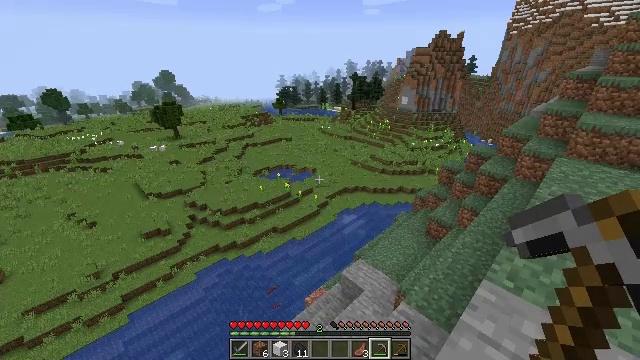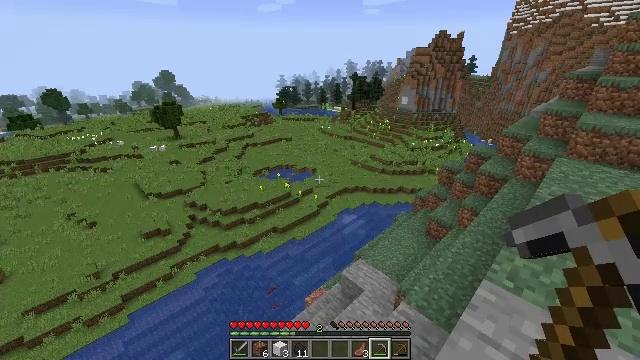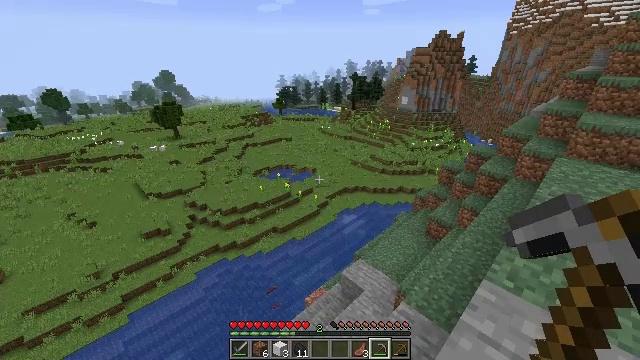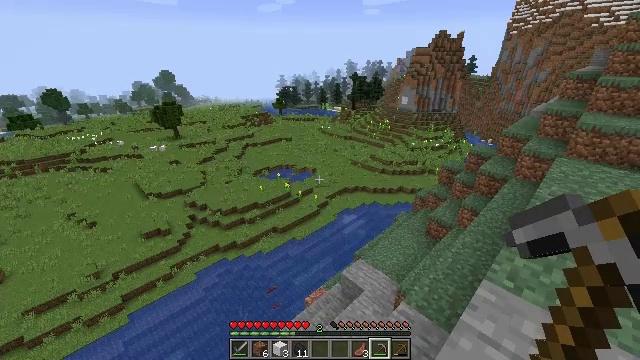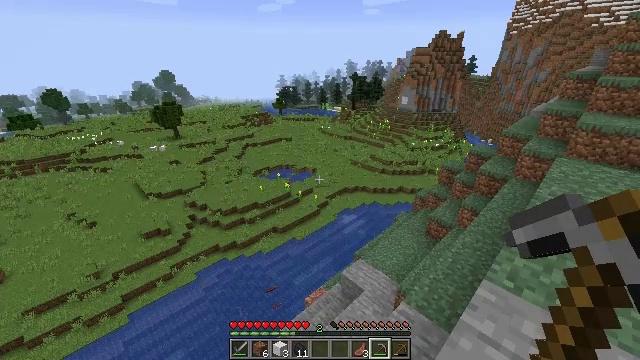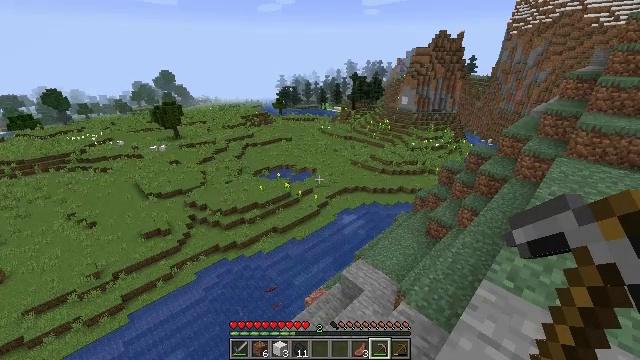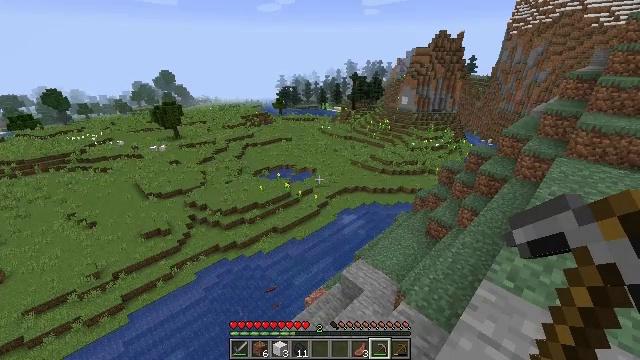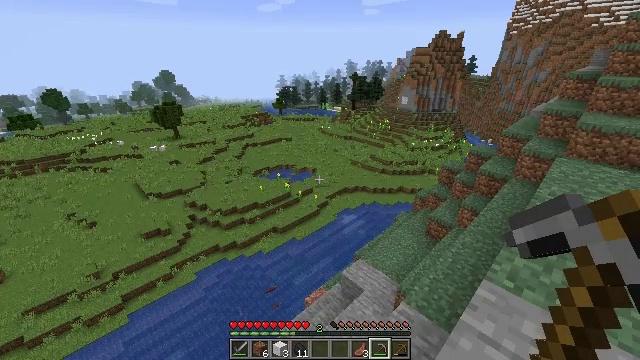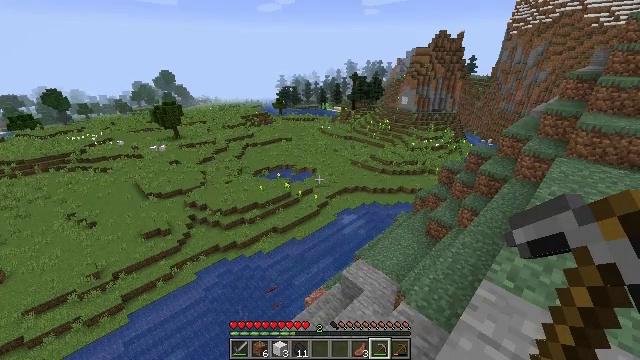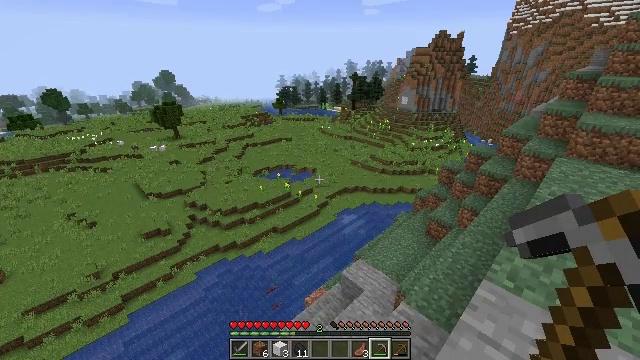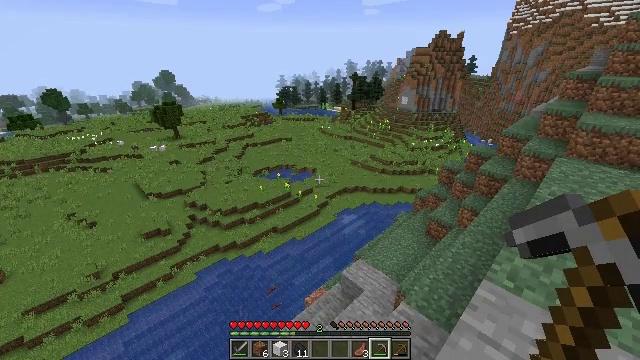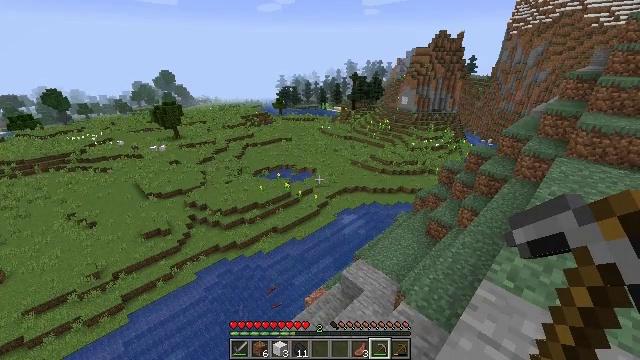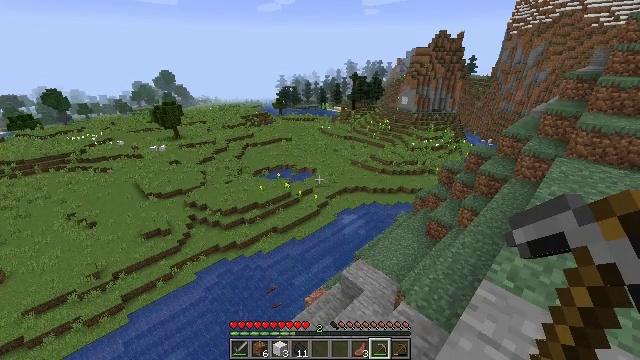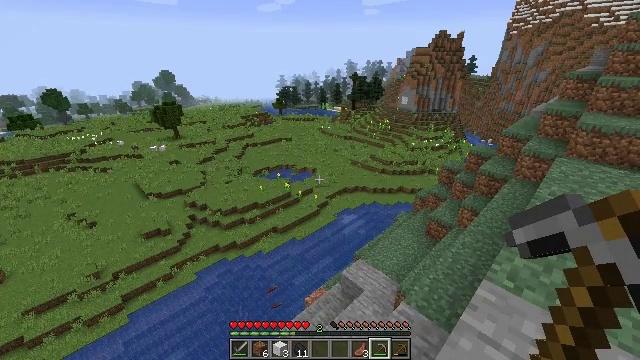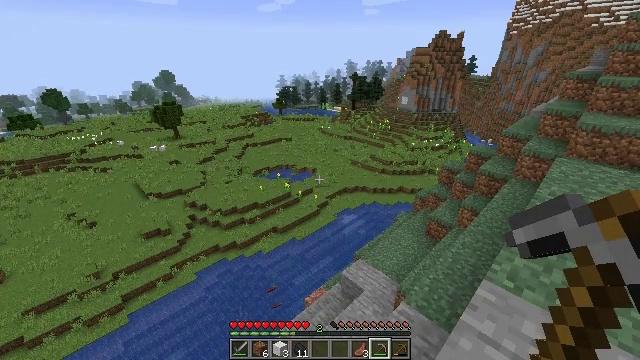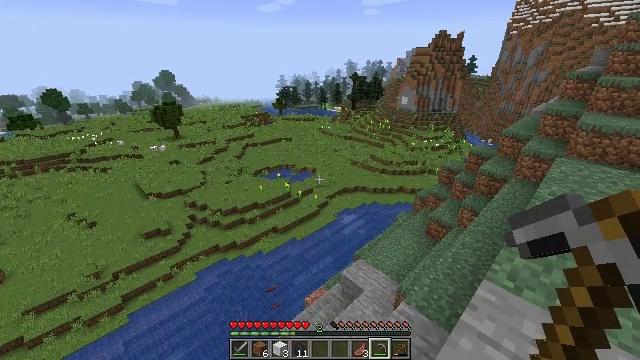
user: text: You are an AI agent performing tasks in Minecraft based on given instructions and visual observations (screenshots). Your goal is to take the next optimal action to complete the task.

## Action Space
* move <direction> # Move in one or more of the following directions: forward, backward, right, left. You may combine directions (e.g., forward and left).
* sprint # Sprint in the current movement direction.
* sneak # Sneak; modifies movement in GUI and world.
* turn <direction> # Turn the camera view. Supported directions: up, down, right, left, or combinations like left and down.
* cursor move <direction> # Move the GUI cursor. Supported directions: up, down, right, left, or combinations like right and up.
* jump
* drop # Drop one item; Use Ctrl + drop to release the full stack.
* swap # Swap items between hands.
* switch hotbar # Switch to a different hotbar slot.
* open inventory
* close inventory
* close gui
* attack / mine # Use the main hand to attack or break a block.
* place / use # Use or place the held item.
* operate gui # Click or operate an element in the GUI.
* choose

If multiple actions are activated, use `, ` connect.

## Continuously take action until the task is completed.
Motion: motion action
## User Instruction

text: Kill aquatic mobs.
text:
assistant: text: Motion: no_op
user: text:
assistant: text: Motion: no_op
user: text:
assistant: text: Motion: no_op
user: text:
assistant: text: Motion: no_op
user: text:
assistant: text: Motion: no_op
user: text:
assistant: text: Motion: no_op
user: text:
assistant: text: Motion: no_op
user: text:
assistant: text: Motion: no_op
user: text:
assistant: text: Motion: no_op
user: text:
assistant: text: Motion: no_op
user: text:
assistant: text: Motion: no_op
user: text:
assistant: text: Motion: no_op
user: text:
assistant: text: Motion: no_op
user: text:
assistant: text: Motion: no_op
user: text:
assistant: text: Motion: no_op
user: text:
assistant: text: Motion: no_op
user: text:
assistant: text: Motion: no_op
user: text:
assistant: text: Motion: turn left
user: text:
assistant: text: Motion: turn left
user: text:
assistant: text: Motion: turn left
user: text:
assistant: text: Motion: turn left and up
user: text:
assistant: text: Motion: turn left and up
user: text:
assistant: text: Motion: turn left and up
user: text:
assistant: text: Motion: turn left
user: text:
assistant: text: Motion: turn left
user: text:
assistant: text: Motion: move forward
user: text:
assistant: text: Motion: move forward
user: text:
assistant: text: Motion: move forward
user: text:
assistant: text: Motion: move forward
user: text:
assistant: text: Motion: no_op